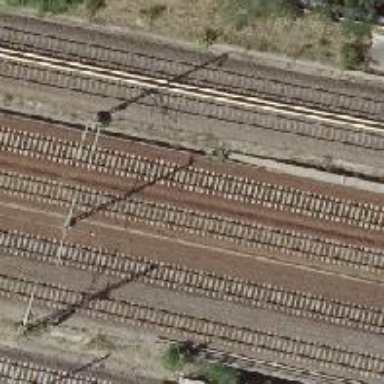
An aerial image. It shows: Bridge over railway with electrified contact lines.